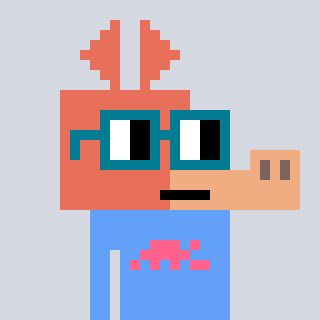
a pixel art character with square dark green glasses, a aardvark-shaped head and a blue-colored body on a cool background